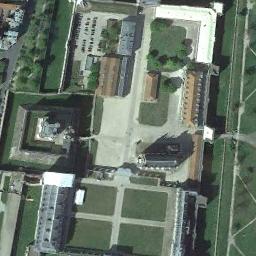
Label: palace